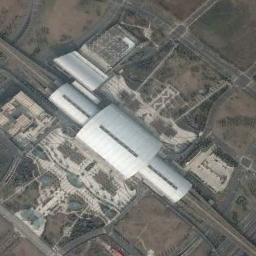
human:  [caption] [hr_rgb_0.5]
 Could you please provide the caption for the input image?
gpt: There is a fully equipped railway station in the suburbs .

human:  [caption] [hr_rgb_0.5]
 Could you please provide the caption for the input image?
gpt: The railway station has some railways and a white building and the railway station are flanked by squares .

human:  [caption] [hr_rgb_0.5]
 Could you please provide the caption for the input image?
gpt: Many buildings of different shapes and sizes are beside the railway station .

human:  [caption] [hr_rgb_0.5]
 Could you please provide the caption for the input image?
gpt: The railway station is on the bare land next to some trees .

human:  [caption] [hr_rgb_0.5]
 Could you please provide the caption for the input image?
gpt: There are some brown bare land around the white railway station .